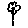
Label: flower